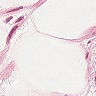
Metastatic tissue present: no